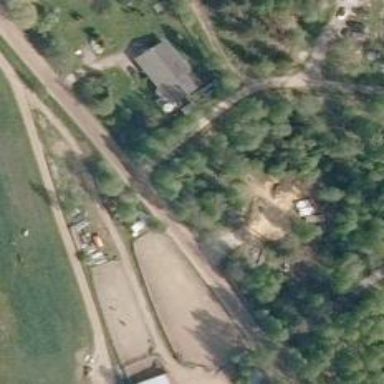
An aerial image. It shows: Fence surrounding area designated for animal keeping.